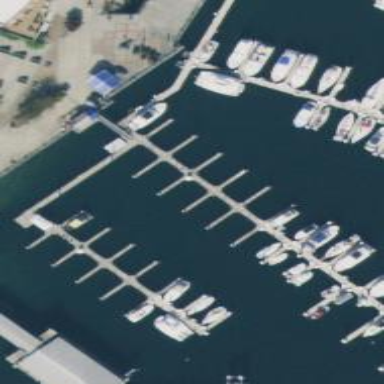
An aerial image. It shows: Pier with mooring facilities.